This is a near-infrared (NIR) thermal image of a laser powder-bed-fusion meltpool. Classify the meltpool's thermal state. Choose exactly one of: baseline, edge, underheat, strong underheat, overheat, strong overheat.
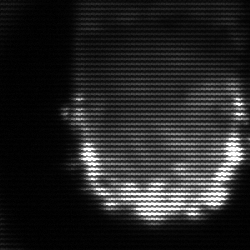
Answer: baseline